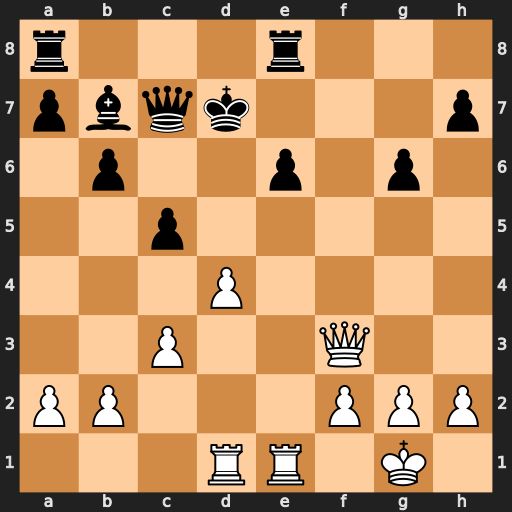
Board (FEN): r3r3/pbqk3p/1p2p1p1/2p5/3P4/2P2Q2/PP3PPP/3RR1K1
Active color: w
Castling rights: -
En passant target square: -
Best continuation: Qf7+ Re7 dxc5+ Bd5 Rxd5+